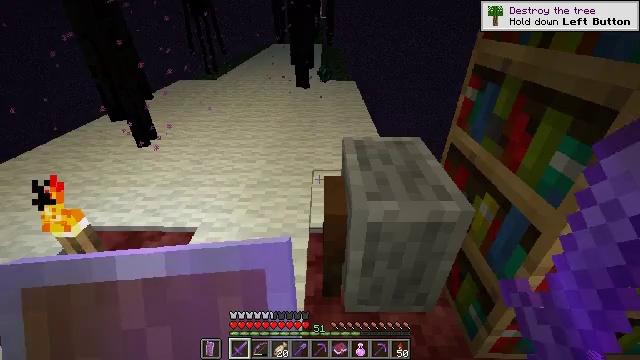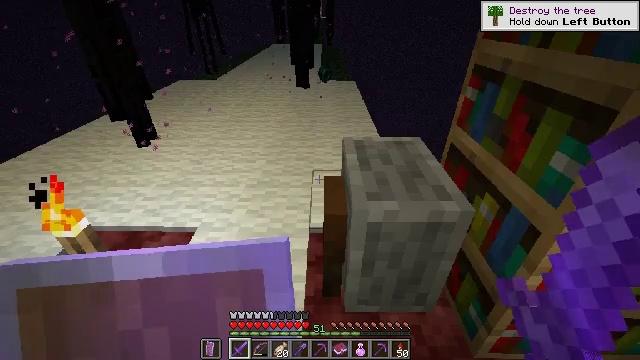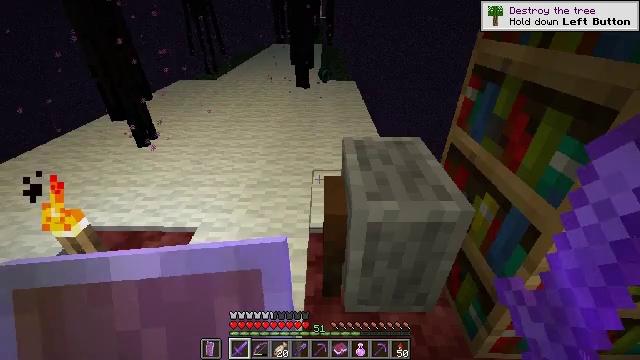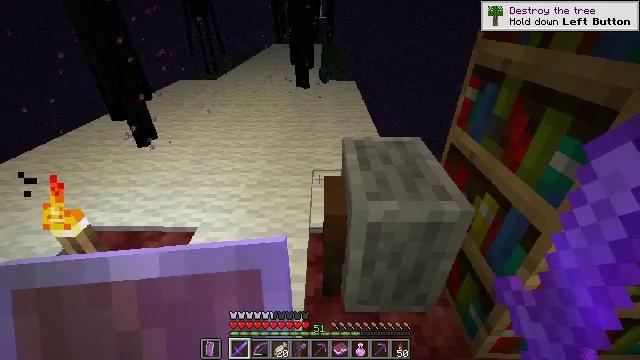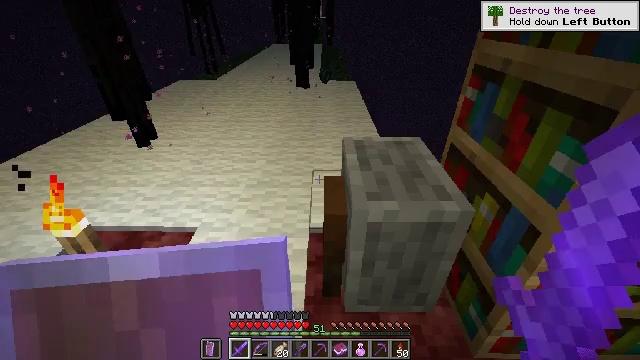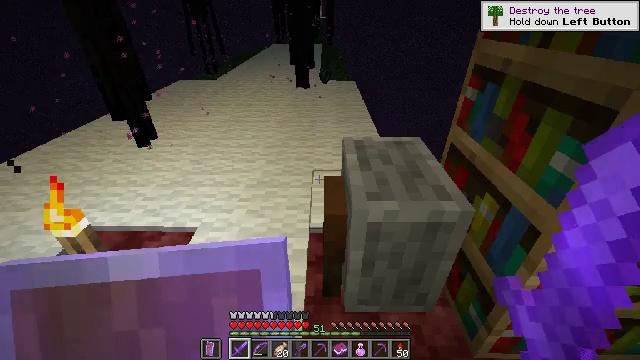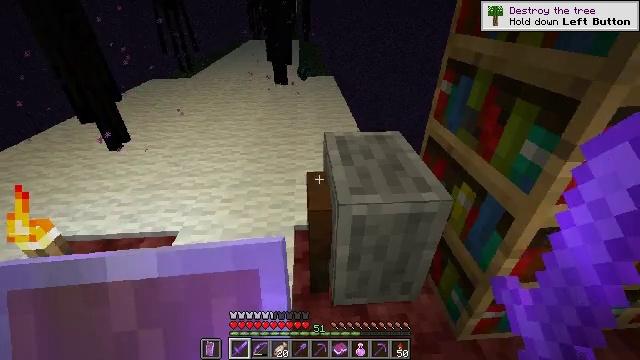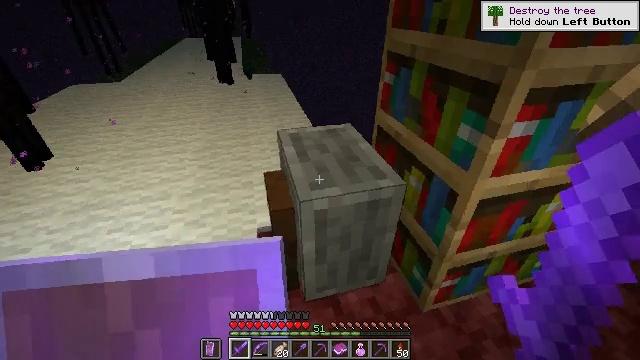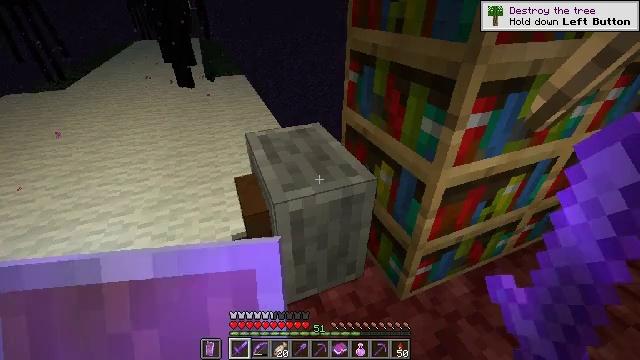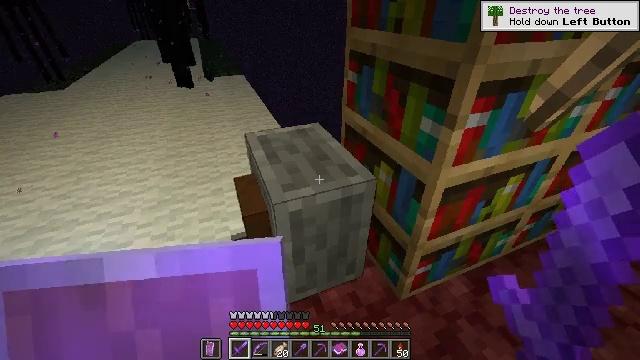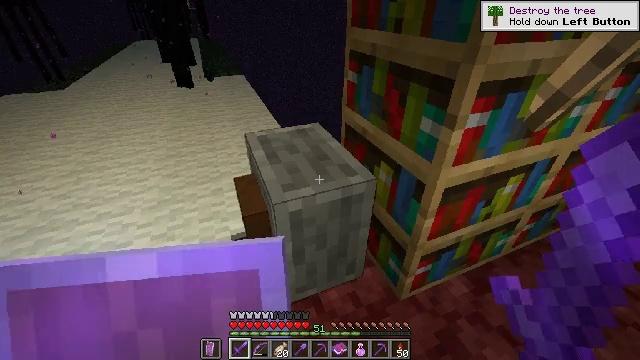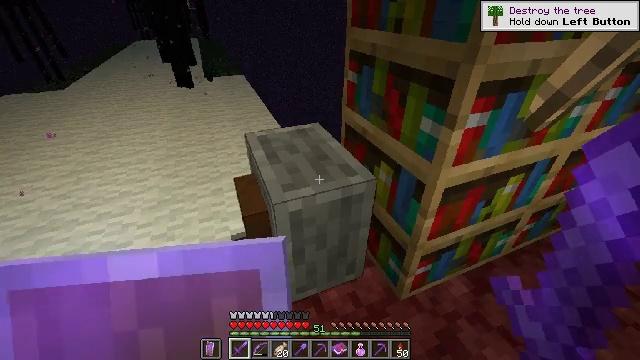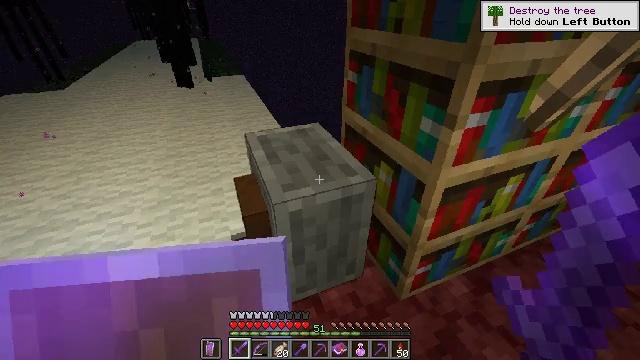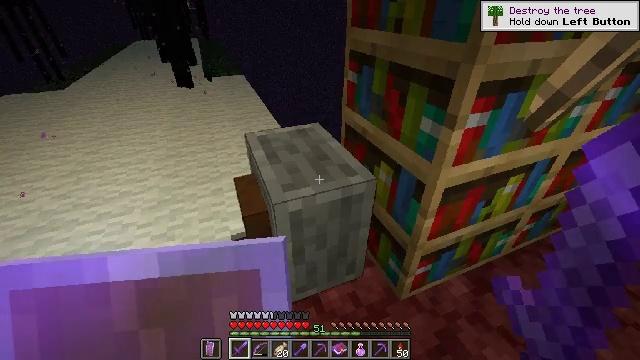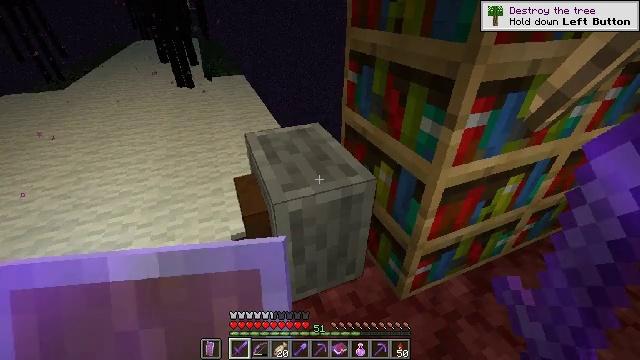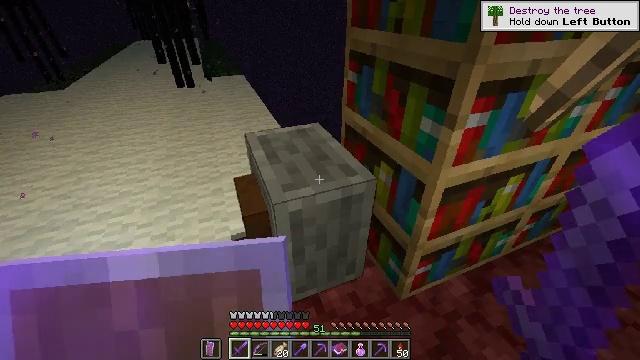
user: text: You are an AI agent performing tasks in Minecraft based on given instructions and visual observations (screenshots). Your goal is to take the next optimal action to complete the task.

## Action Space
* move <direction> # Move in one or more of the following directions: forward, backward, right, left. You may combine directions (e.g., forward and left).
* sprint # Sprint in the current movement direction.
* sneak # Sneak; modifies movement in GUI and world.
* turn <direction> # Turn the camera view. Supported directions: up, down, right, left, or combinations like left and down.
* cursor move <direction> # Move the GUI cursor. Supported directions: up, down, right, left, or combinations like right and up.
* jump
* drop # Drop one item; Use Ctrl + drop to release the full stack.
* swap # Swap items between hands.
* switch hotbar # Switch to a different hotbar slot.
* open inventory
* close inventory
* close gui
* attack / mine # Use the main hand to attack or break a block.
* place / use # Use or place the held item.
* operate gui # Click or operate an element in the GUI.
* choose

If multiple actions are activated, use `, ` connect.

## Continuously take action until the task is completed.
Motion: motion action
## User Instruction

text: Combat the enderman.
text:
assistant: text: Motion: no_op
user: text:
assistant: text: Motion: no_op
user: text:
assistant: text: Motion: no_op
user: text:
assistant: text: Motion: no_op
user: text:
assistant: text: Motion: no_op
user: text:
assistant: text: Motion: turn right
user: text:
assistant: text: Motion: turn right
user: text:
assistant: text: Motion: turn right
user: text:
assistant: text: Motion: no_op
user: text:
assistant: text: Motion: no_op
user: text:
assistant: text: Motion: no_op
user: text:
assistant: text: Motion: no_op
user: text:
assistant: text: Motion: no_op
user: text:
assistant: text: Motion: no_op
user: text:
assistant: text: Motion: no_op
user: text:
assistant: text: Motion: no_op
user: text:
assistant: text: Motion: use / place
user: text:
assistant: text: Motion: use / place
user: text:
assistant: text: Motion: use / place
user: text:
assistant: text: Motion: no_op
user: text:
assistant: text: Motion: no_op
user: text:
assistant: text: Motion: no_op
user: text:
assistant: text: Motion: no_op
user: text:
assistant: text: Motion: no_op
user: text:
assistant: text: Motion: no_op
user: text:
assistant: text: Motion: no_op
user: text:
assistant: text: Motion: no_op
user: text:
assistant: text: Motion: no_op
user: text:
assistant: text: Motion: turn left
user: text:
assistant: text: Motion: turn left